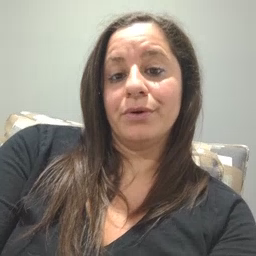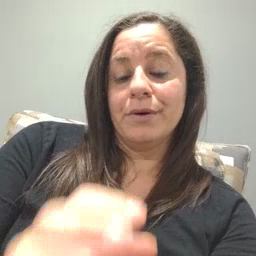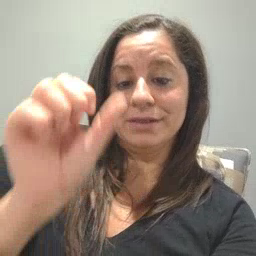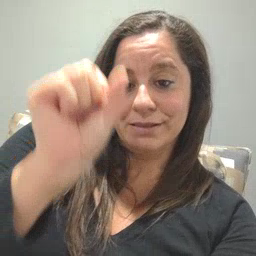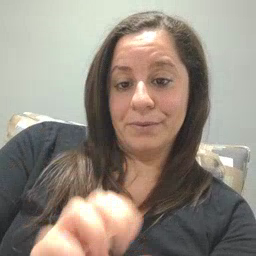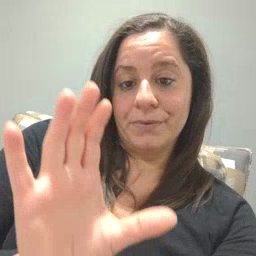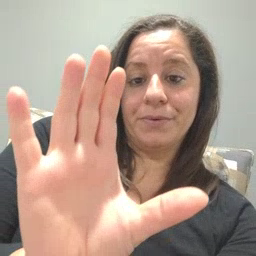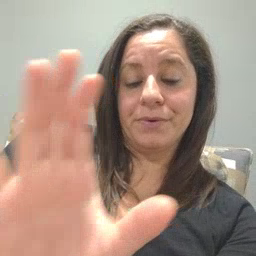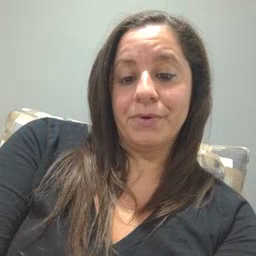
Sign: mitten